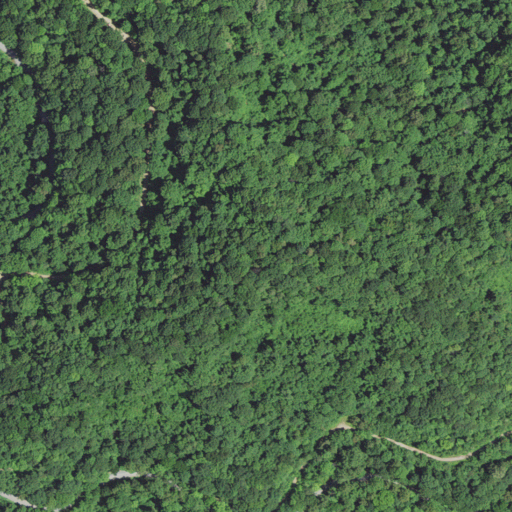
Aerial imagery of mountain in West Virginia named Cotton Hill containing deciduous forest, open development, and low intensity development